Field crop: maize
Growth stage: 2
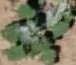
Species: chenopodium